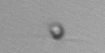
Label: nanoplankton_mix